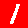
Digit: 1